Question: I am doing a wpf application using visual studio and team server foundation. I have added three service references and was working perfectly till last day. When i opened the project today two of the service references are turned to folders, so am not able to update the references or configure them. what could be the problem?
Note: The project was initially mapped to difference folder(say C:/sample/) , i removed the mapping from the existing folder and mapped to another folder(say D:/sample/), i have not removed any files.

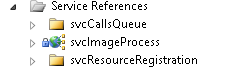
Answer: Your project has a higher version than your version can support.